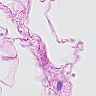
Metastatic tissue present: no